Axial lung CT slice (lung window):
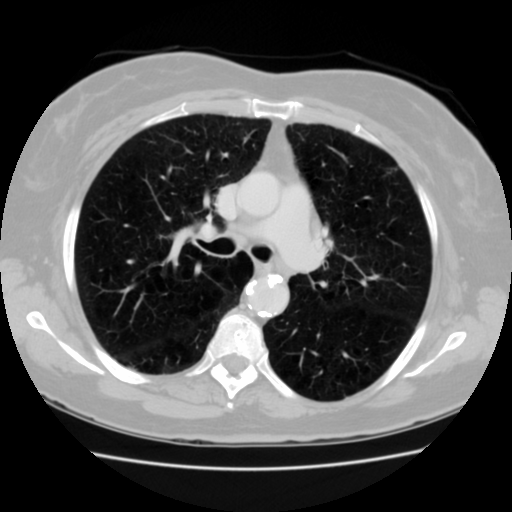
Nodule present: no